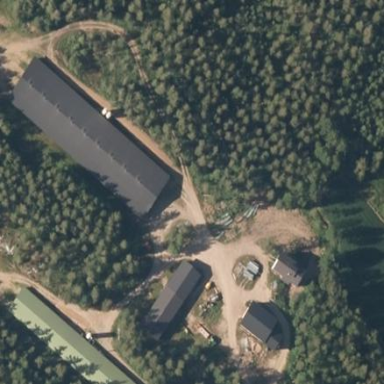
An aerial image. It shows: Farmyard area.